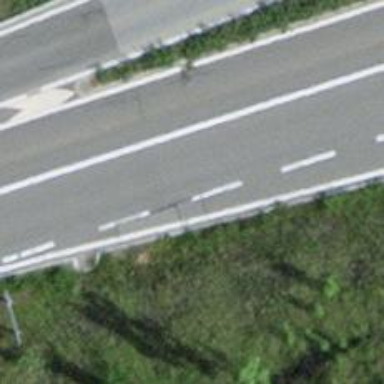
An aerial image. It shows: Asphalt motorway of trunk classification.